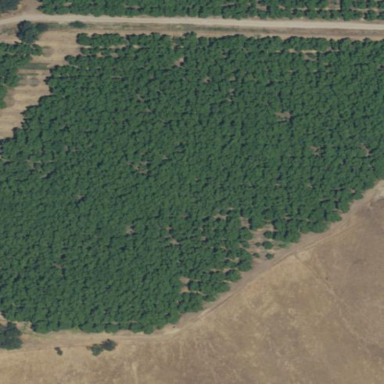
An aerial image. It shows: Orchard filled with walnut trees.